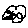
Label: cloud